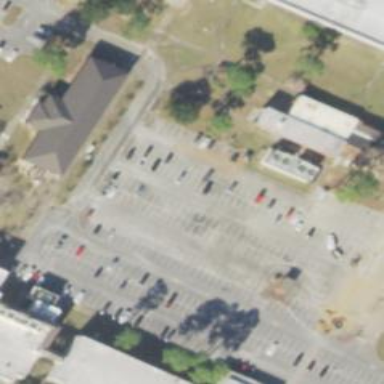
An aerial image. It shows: Parking space.